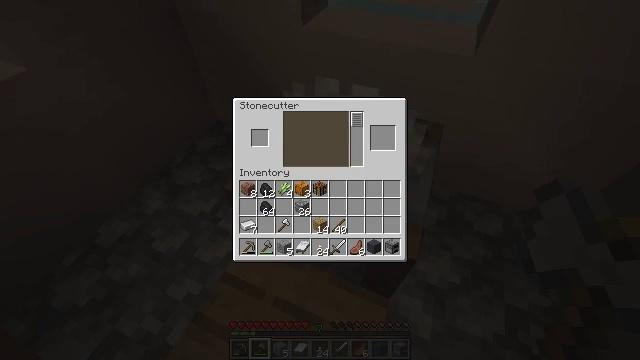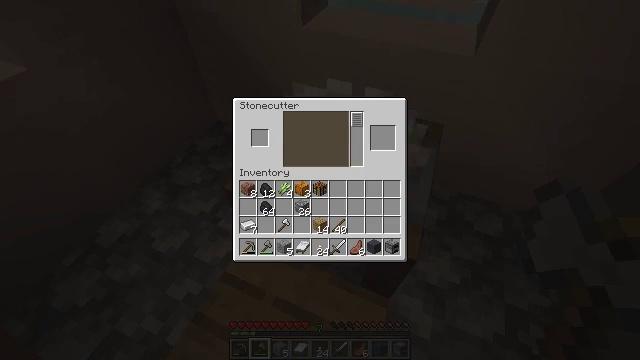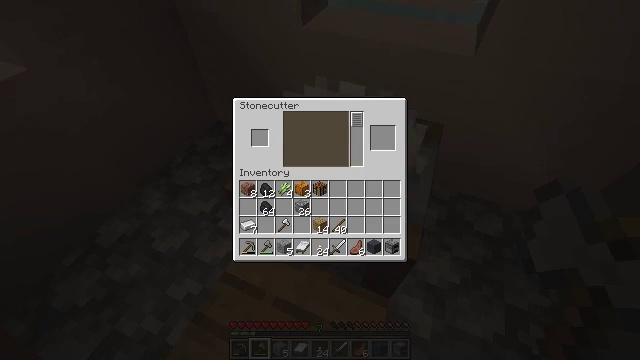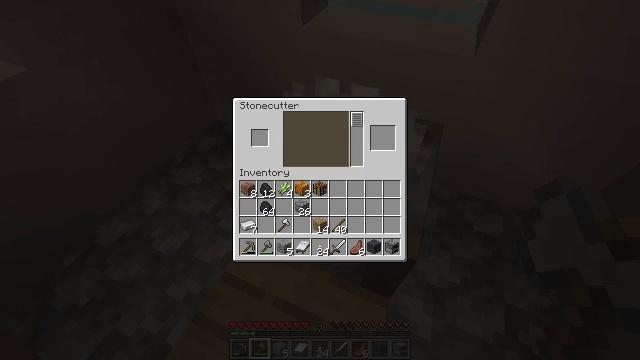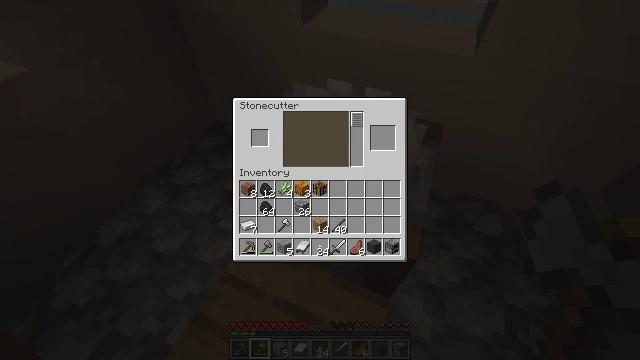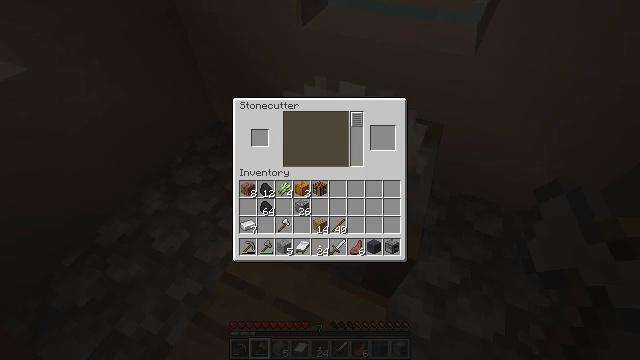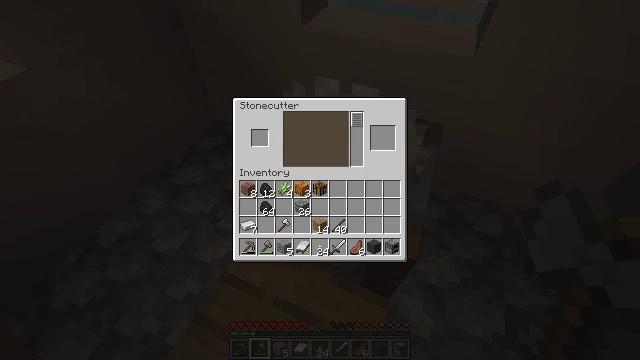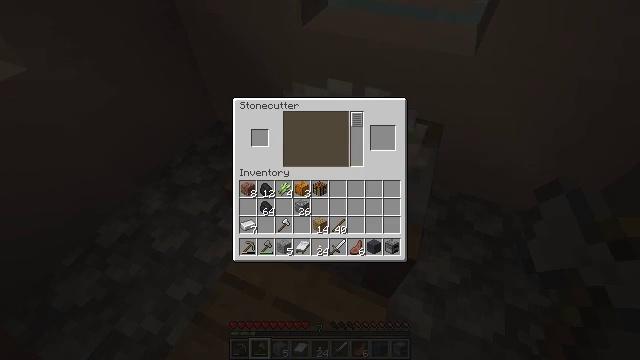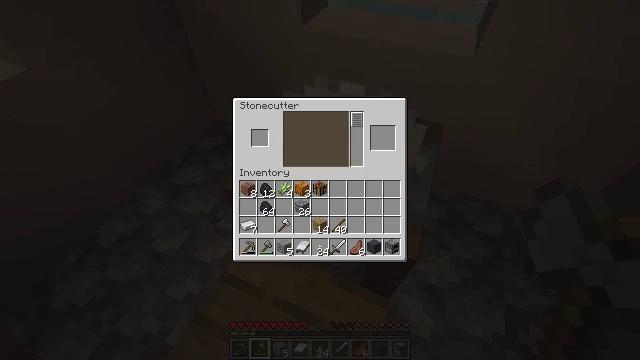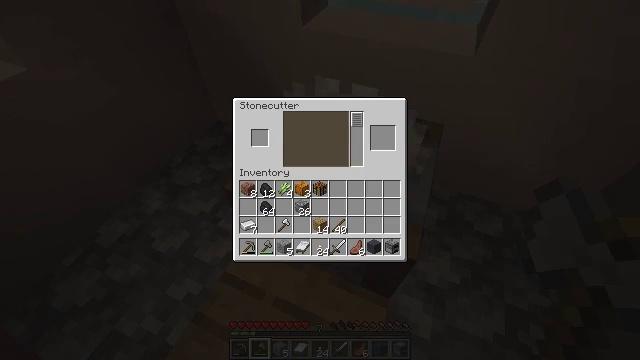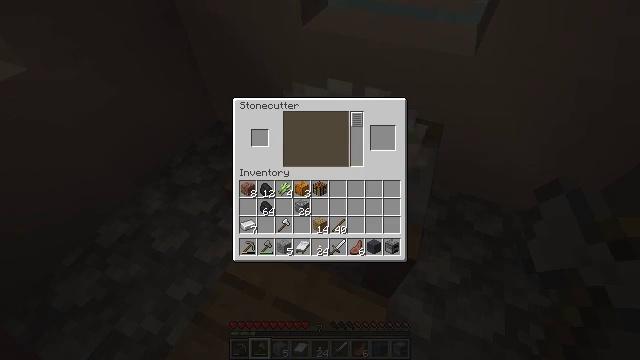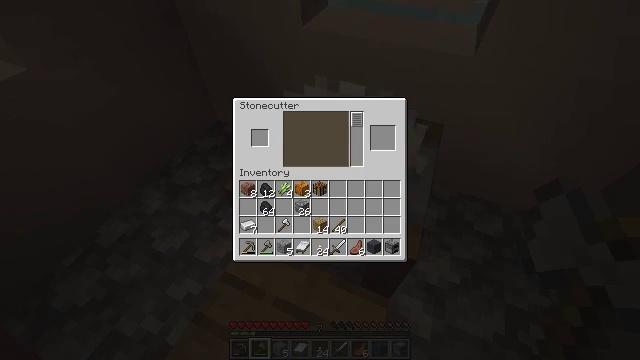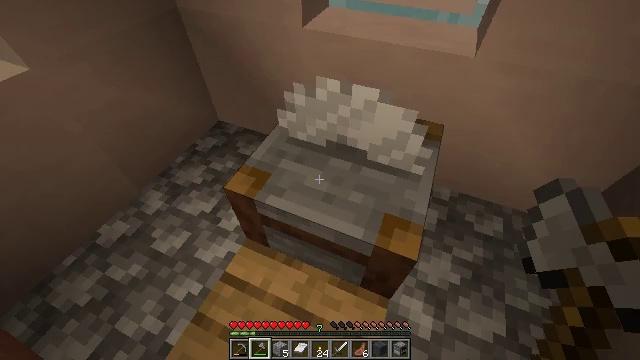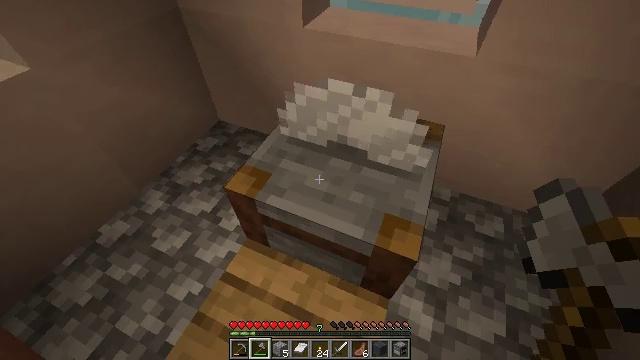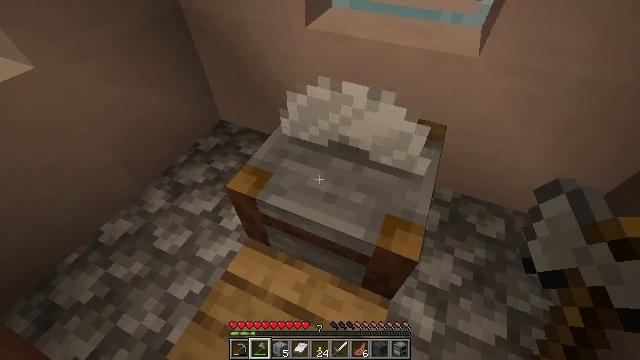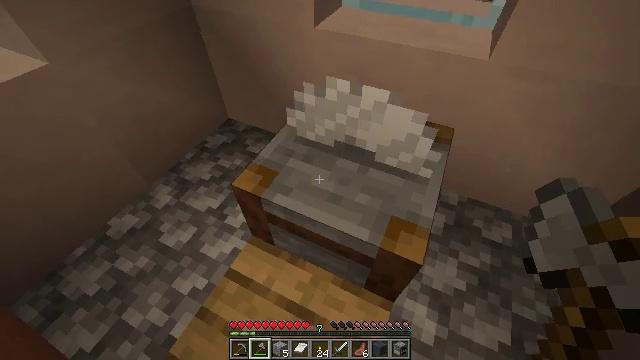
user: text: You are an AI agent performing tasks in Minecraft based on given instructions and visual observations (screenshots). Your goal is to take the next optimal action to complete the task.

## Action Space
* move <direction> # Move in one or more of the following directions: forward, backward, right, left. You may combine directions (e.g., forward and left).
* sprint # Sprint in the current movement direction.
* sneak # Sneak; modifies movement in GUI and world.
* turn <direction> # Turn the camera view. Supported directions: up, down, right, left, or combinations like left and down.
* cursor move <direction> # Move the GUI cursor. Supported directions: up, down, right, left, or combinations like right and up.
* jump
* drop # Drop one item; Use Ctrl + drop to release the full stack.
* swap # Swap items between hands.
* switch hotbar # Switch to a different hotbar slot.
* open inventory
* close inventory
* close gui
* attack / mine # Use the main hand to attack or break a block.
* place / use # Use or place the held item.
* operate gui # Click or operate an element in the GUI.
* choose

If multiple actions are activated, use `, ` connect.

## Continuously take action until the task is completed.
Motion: motion action
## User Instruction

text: Collect clay by holding down the left mouse button.
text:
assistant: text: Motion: cursor move left
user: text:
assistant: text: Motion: no_op
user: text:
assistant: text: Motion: no_op
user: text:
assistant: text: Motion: no_op
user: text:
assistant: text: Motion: no_op
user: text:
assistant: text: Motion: no_op
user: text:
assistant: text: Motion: no_op
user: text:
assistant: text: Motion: no_op
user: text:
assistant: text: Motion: no_op
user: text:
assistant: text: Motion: no_op
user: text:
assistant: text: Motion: no_op
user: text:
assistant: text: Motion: close inventory
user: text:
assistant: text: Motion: close inventory
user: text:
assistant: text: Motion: close inventory
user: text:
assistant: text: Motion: turn left, close inventory
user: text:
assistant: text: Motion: turn left
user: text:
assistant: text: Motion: turn left
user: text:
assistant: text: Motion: turn left
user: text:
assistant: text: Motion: turn left and up
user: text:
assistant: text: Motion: turn left and up
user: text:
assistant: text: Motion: turn left and up
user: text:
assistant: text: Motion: turn left
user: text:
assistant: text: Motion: turn left
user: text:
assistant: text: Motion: move forward, turn left
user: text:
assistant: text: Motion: move forward, turn left
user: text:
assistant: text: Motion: move forward, turn left
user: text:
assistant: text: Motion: move forward, turn left
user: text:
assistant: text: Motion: move forward, turn left
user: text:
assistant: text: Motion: move forward
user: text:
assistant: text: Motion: move forward, turn left and up